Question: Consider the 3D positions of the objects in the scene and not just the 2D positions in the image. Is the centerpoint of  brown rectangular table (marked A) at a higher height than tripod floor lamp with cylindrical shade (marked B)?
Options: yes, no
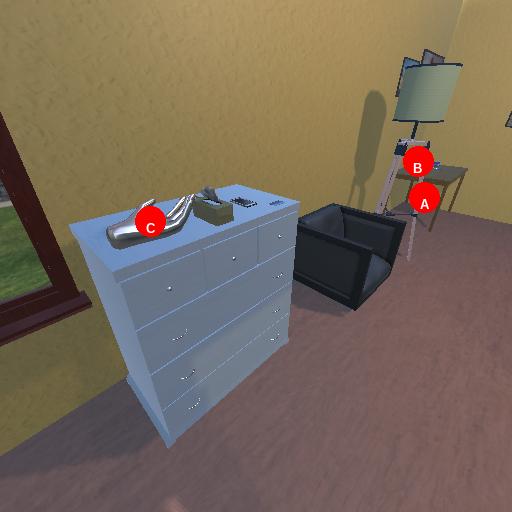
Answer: yes